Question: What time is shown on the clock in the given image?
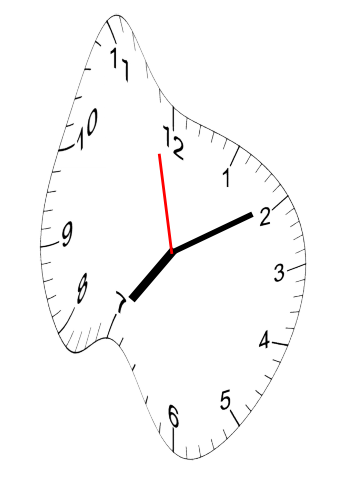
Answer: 07:09:58